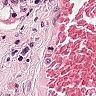
Metastatic tissue present: no